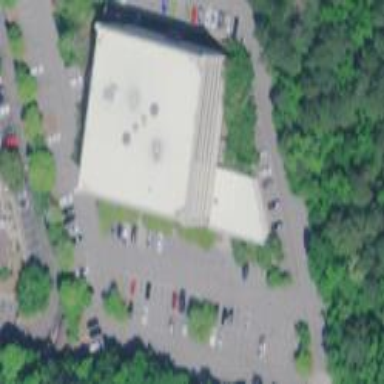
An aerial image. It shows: Building.